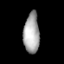
Tissue: lung
Cell type: Epithelial cells
Senescence score: 0.217
Nuclear area (px): 631
Mean DAPI intensity: 166.507